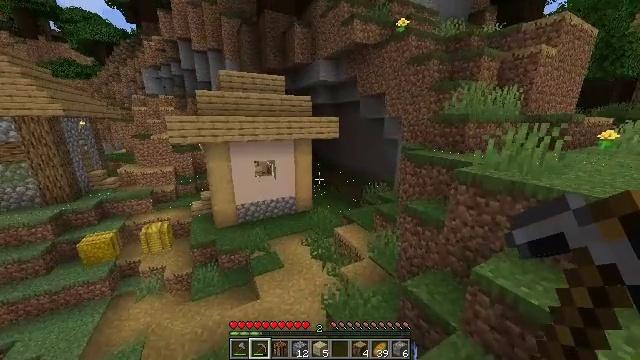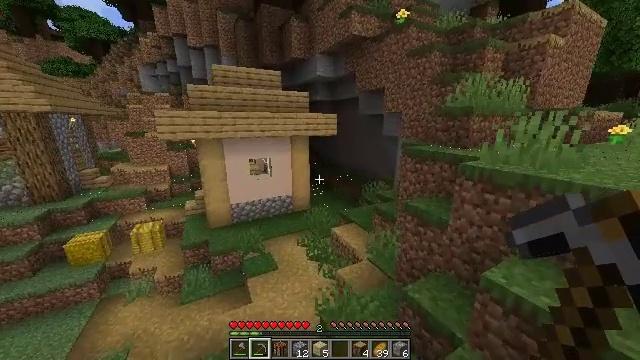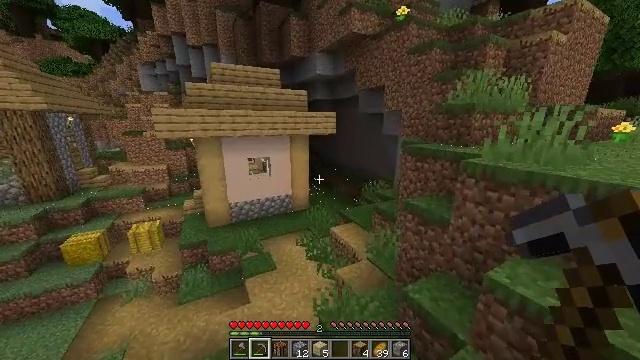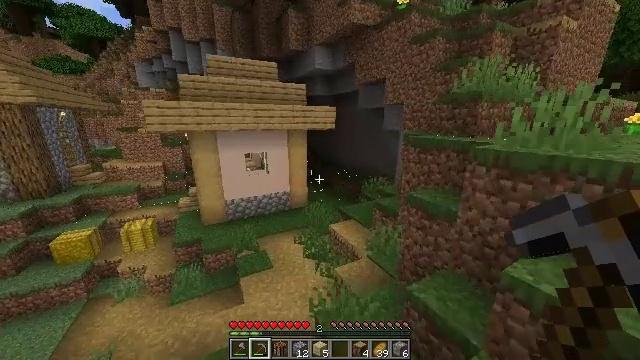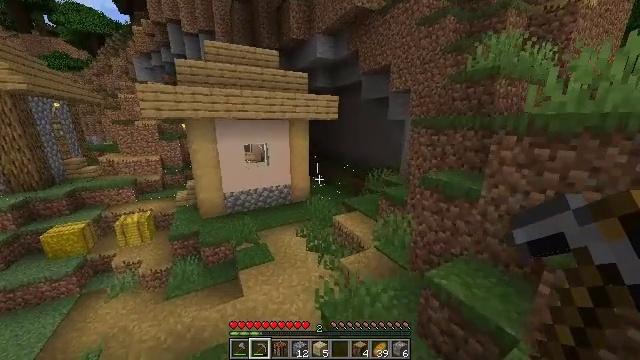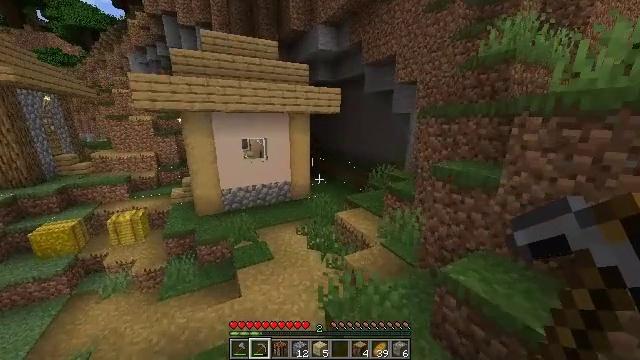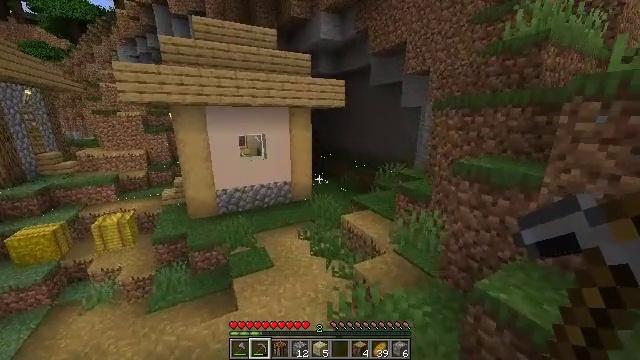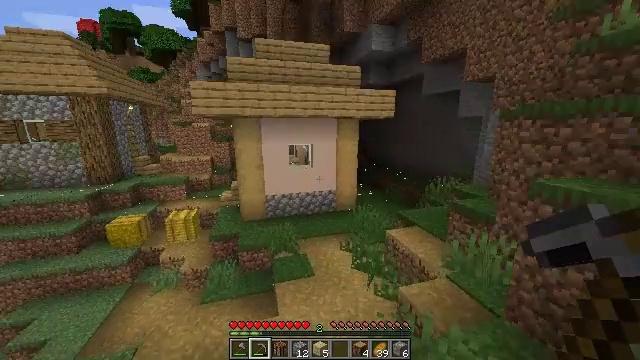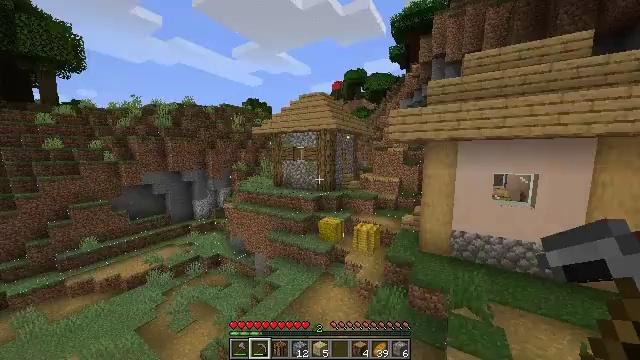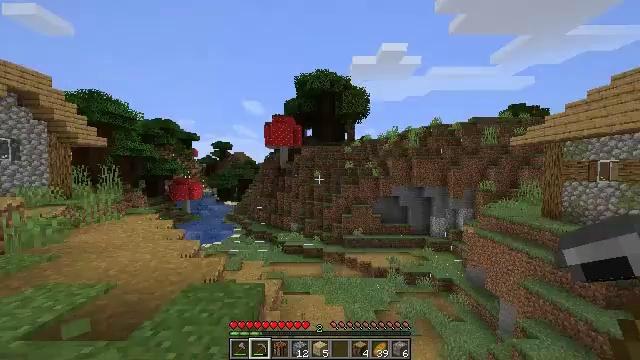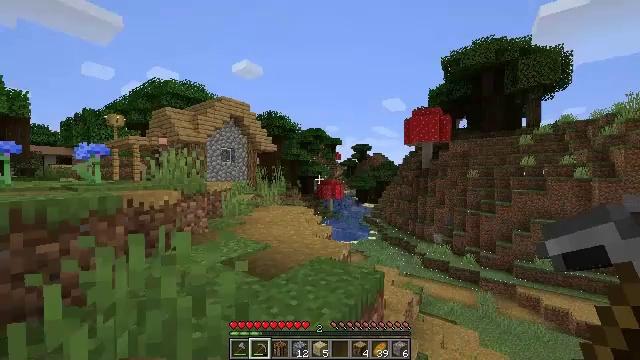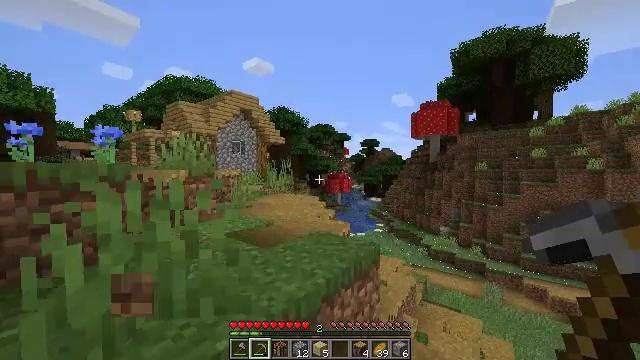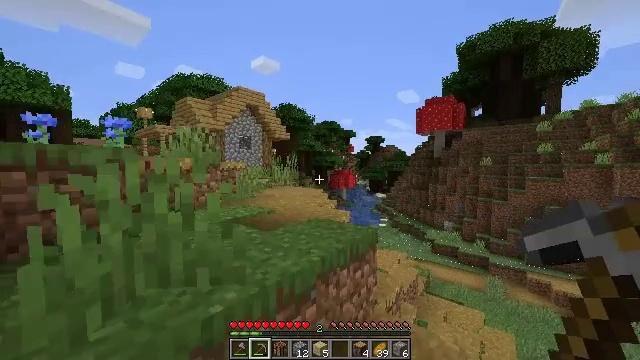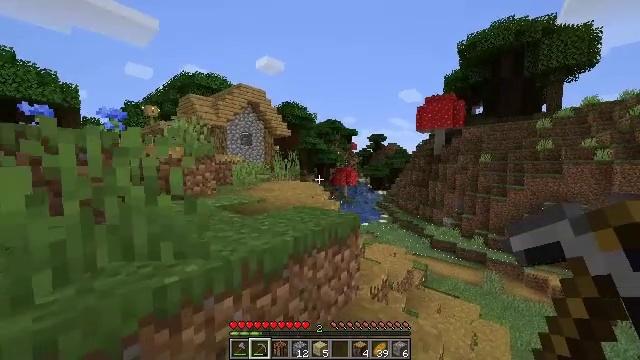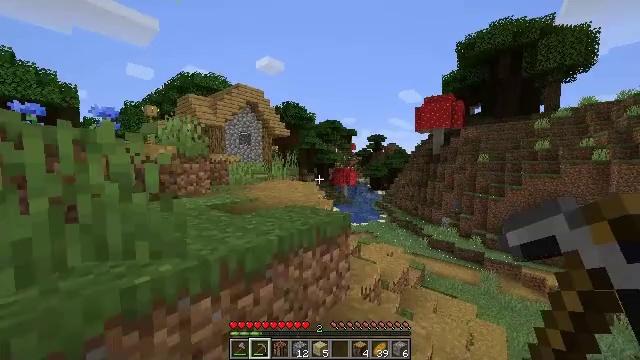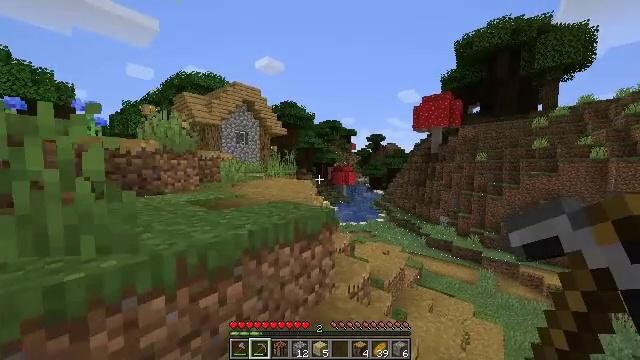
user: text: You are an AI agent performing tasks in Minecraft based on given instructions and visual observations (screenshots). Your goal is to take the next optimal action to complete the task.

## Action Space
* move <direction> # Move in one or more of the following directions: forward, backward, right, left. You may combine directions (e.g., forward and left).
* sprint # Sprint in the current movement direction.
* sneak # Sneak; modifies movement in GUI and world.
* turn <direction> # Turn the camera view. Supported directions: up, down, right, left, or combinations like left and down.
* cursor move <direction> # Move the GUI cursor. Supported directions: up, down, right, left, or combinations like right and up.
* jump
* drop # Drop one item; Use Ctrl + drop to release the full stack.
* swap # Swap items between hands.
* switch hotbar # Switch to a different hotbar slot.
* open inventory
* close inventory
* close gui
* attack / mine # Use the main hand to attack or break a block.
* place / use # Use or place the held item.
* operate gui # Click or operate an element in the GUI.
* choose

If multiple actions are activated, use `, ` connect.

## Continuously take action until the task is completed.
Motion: motion action
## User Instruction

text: Use shears to efficiently mine dark oak leaves.
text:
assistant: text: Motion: move forward, sprint
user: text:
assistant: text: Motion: move forward, sprint
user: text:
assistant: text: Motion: move forward, sprint
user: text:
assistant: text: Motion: move forward, sprint
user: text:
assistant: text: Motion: move forward, sprint
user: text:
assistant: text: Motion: move forward, sprint
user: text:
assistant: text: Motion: move forward, sprint, turn left and up
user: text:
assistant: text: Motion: move forward, sprint, turn left and up
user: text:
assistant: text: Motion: move forward and move right, sprint, turn left and up
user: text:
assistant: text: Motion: move forward and move right, sprint, turn left
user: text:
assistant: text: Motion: move forward and move right, sprint, turn left and down
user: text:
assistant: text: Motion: move forward and move right, sprint, turn left
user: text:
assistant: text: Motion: move forward and move right, sprint
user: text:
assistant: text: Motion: move forward and move right, sprint
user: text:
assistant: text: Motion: move forward and move right, sprint
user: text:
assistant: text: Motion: move forward and move right, sprint
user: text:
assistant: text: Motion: move forward and move right, sprint
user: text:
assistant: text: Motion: move forward and move right, sprint
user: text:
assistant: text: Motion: move forward and move right, sprint
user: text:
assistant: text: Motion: move forward and move right, sprint
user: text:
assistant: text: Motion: move forward and move right, sprint, turn right
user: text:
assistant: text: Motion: move forward and move right, sprint, turn right
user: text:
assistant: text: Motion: move forward and move right, sprint, turn right and down
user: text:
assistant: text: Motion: move forward and move right, sprint, turn right and down
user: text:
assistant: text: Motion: move forward and move right, sprint, turn right and down
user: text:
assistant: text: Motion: move forward and move right, sprint, turn right and down
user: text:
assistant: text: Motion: move forward and move right, sprint
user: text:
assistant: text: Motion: move forward and move right, sprint
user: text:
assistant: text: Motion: move forward and move right, sprint
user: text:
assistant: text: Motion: move forward and move right, sprint